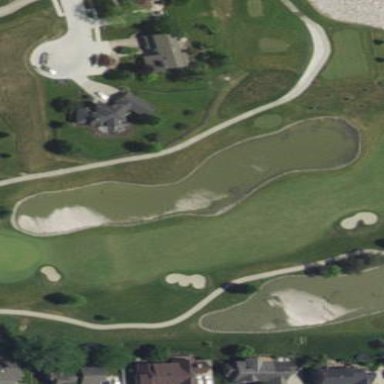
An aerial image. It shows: Water hazard on golf course. The hazard is natural water feature.